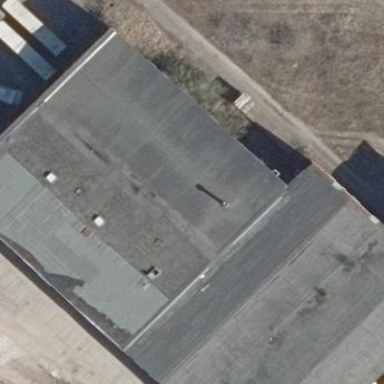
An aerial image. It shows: Industrial building.